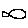
Label: fish